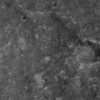
Label: not_dusty